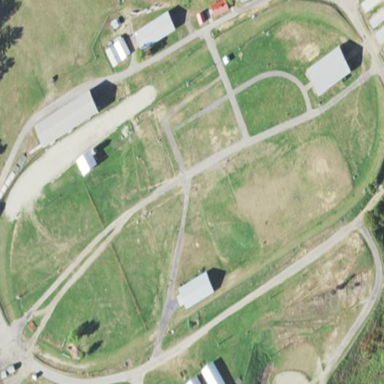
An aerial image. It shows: Track on leisure land used for horse racing.